Interaction volume radius: 5 \u00c5
Interaction volume height: 25 \u00c5
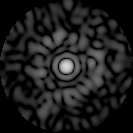
Disorder parameter: 0.8236